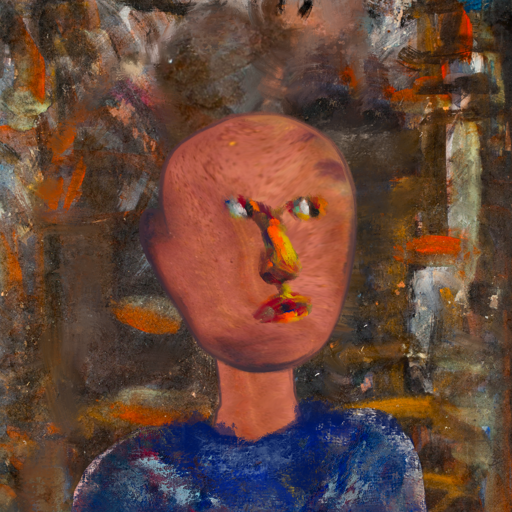
Background: GypsyQueen, Head And Neck Side: Mother_And_Son_Mother, Face Side: An_Impression, Bust: Irani, Hair Side: Blank, Head Accessory: Blank, Second Necklace: Blank, Necklace: Blank, Baby: Blank